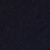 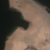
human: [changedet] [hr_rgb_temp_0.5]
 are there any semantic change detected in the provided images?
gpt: One big artificial island constructed on a bed of sand and rock appears in the sea.